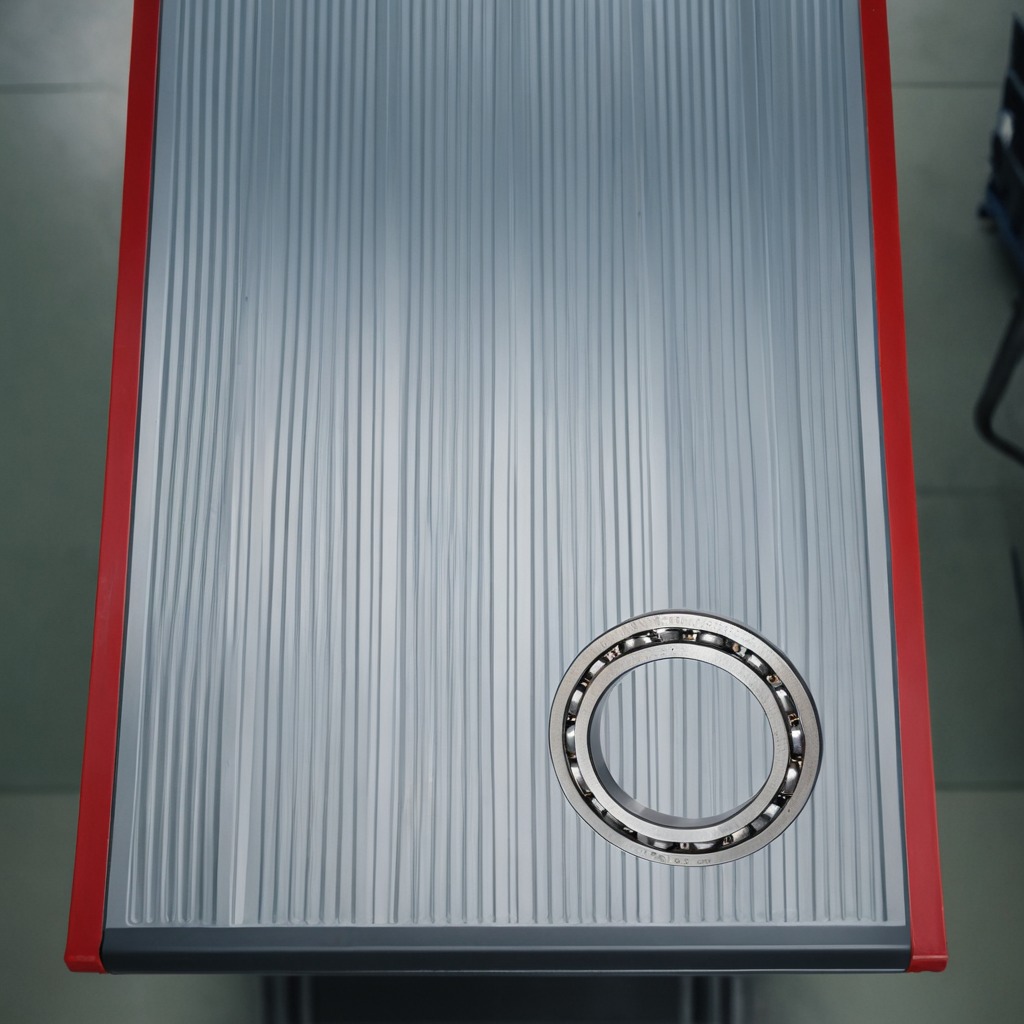
A metal ball bearing is lying on the toolbox surface in the airplane hangar workshop.